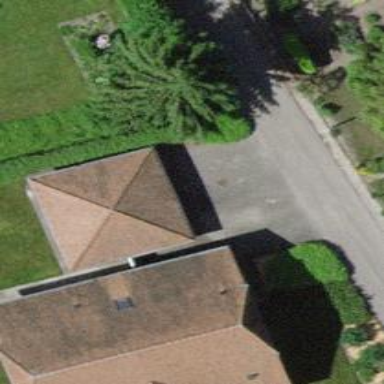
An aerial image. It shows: Garage.